Field crop: tomato
Growth stage: 2
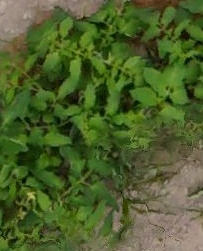
Species: tomato